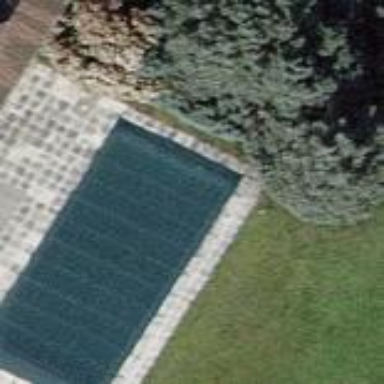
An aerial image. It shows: Outdoor swimming pool on leisure land.